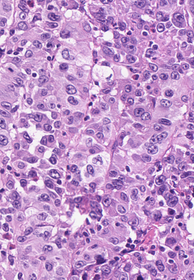
Tumor epithelial tissue: yes
Tumor-associated stroma tissue: no
Normal tissue: no